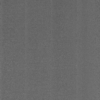
Label: dusty